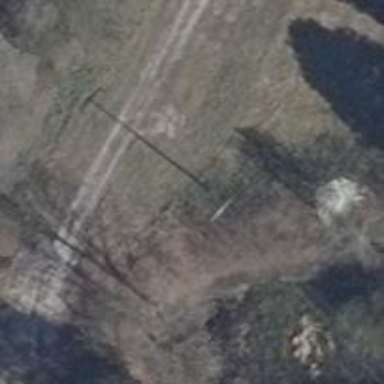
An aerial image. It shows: Power pole.